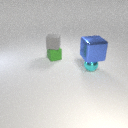
small green rubber cube below small gray rubber cube